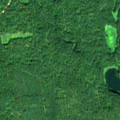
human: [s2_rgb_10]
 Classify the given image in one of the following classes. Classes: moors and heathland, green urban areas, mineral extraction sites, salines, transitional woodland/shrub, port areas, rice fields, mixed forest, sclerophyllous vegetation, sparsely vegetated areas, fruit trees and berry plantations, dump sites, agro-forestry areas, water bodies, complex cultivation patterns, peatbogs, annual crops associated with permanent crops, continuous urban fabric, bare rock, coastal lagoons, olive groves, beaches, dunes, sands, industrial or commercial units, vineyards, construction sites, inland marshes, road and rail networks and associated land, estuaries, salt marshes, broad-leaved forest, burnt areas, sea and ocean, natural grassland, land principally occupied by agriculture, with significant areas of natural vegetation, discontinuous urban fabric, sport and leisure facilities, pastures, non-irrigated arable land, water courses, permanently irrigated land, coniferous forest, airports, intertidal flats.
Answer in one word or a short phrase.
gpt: coniferous forest